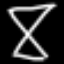
Label: hourglass